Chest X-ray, AP view. Patient: 62 years old, sex F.
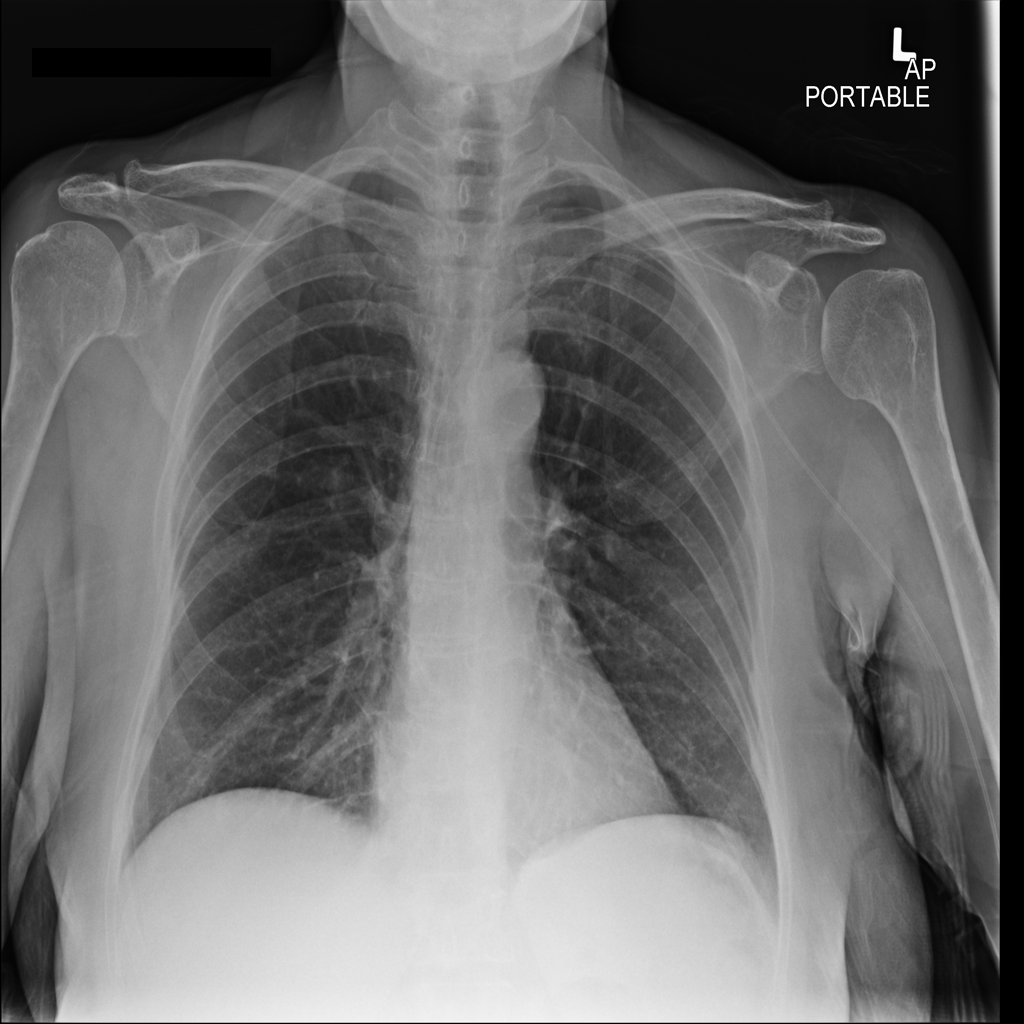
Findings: No Finding